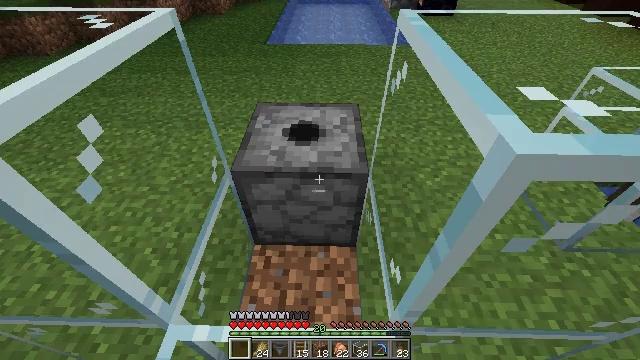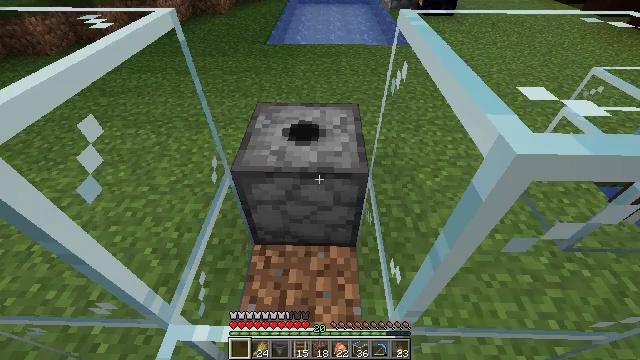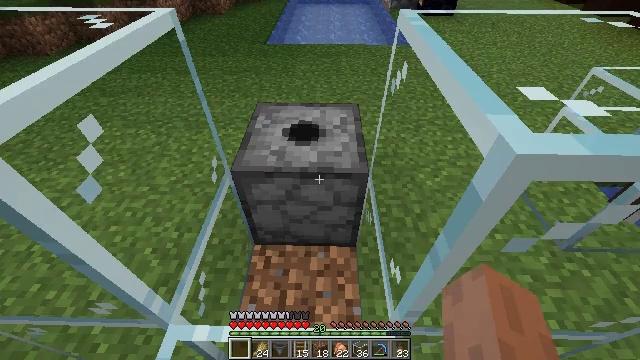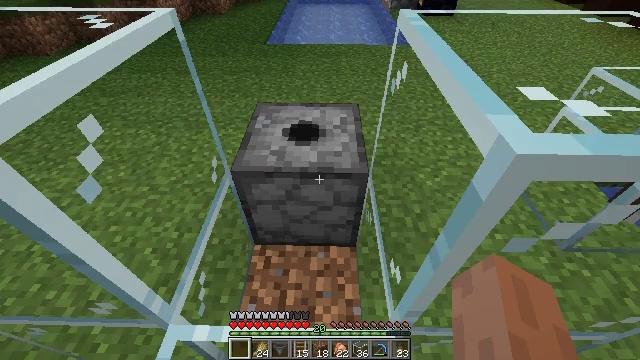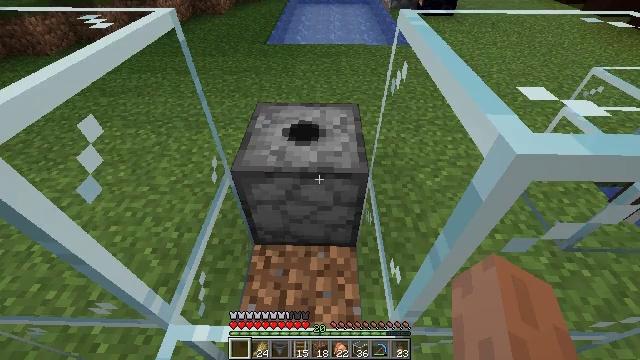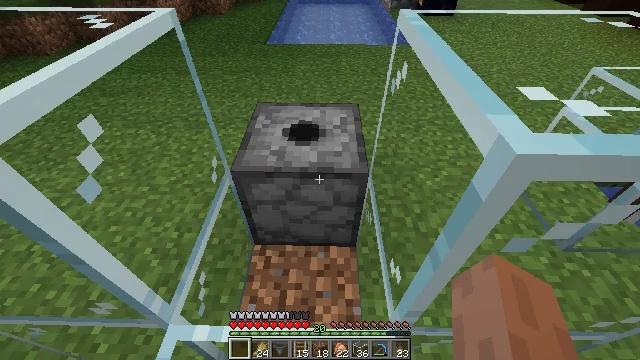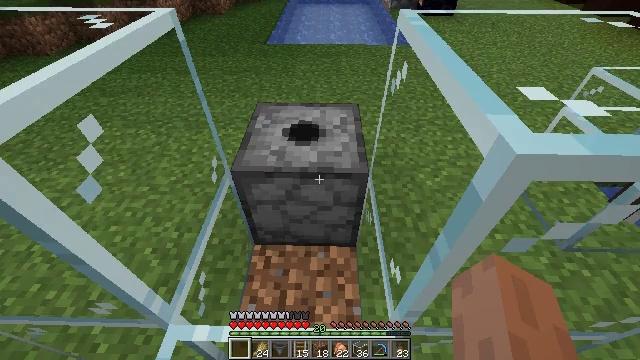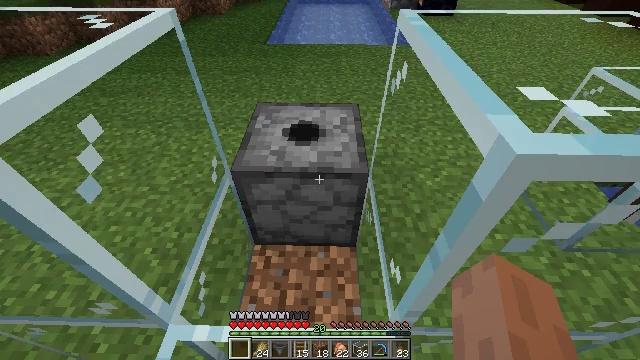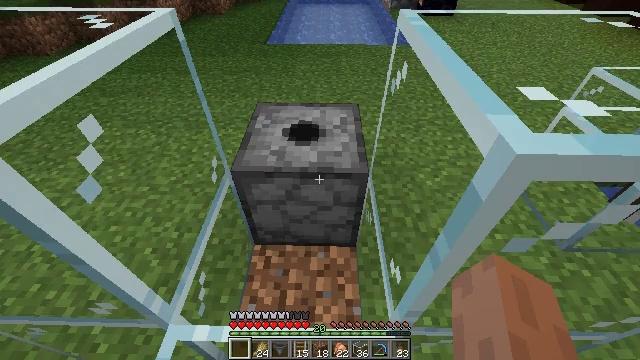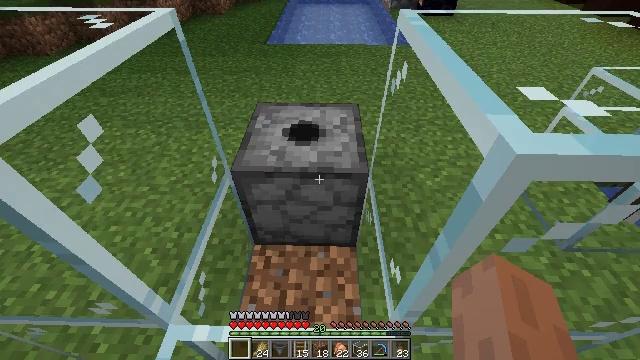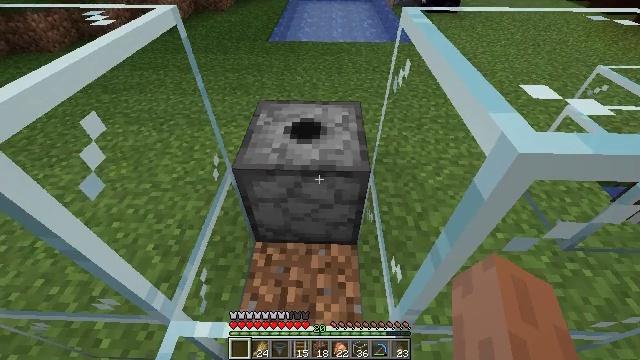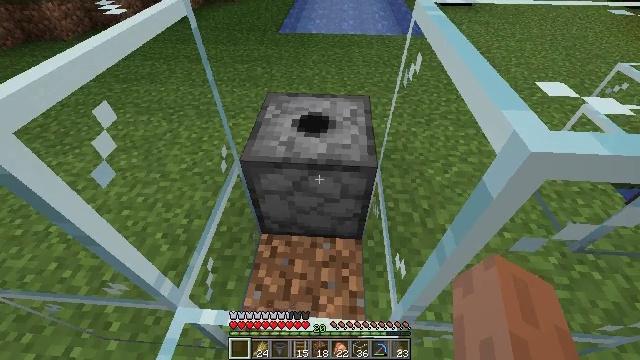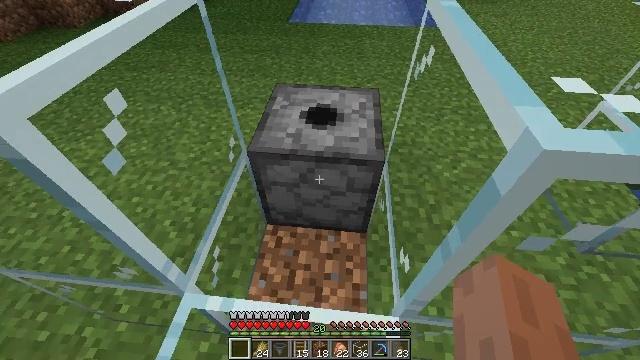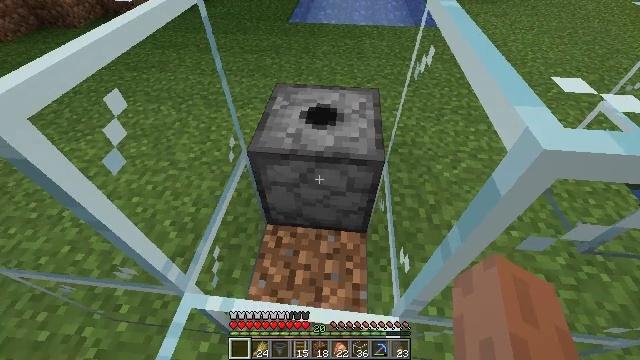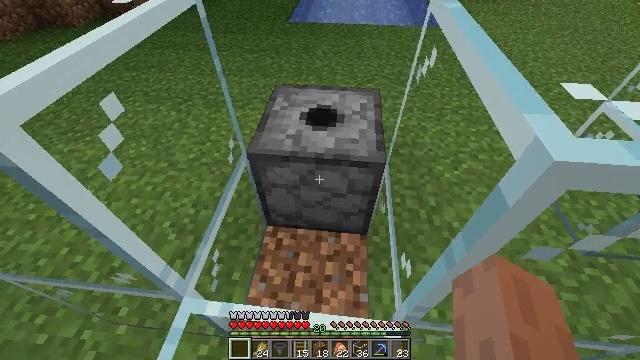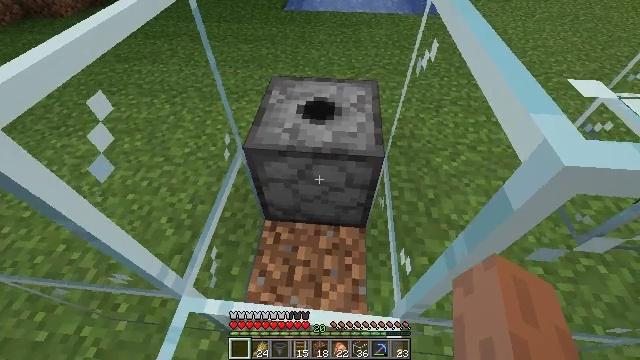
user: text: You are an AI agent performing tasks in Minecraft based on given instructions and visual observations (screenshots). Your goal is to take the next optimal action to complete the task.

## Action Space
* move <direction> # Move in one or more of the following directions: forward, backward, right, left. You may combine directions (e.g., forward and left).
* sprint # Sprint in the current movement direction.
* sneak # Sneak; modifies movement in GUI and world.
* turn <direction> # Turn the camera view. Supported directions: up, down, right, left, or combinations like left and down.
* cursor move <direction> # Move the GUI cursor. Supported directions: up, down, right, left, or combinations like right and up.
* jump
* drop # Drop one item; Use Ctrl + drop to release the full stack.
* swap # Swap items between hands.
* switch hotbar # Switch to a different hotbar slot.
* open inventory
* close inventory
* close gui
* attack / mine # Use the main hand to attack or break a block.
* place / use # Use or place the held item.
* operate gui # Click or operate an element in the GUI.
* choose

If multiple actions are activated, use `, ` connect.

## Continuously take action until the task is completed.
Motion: motion action
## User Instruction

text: Remove the dispenser from its place.
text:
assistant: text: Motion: sneak
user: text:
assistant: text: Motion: sneak
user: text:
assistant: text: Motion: sneak
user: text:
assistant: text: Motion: sneak
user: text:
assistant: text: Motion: sneak
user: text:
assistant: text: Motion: sneak
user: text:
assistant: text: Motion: sneak
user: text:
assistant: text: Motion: sneak
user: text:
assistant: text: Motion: sneak
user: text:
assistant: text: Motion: sneak
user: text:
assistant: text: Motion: sneak, turn left and down
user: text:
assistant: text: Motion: sneak, turn left and down
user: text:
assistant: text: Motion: sneak
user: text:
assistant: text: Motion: move forward, sneak
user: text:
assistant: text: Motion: move forward, sneak, turn down
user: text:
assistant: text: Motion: move forward, sneak, turn down
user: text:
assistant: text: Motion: move forward, sneak, turn down
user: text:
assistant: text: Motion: move forward, sneak, turn right and down
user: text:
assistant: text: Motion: move forward, sneak, turn right and down
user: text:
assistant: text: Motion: move forward, sneak, turn right and down
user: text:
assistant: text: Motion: sneak
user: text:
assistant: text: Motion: sneak
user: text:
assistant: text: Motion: sneak
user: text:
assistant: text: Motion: sneak
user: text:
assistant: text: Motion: sneak
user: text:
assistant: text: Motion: sneak
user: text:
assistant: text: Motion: sneak
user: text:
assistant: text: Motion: sneak
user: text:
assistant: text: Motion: sneak
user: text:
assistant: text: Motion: sneak